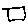
Label: square